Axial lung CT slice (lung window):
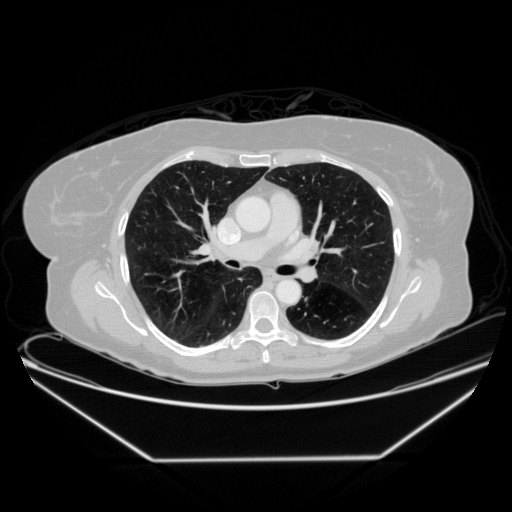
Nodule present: no